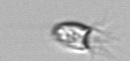
Label: Balanion